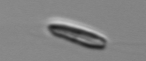
Label: Chrysochromulina